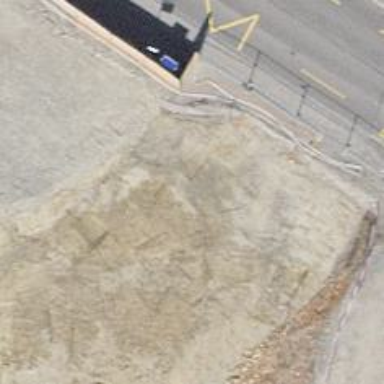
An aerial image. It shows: Bollard barrier.